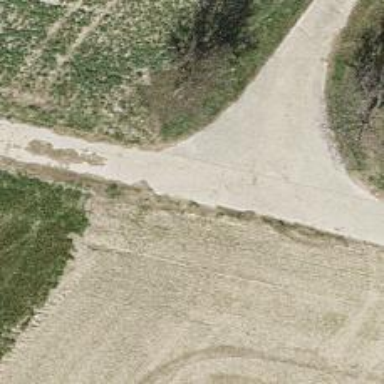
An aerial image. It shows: Well-maintained track road of grade 1.